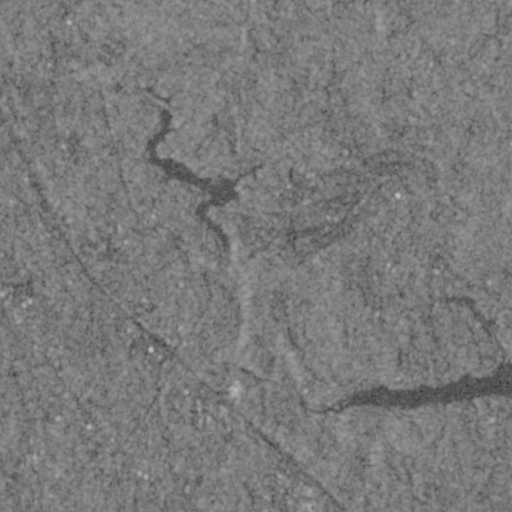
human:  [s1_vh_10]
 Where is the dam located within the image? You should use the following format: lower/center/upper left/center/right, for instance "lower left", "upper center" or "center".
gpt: The dam is located in the lower center of the image.
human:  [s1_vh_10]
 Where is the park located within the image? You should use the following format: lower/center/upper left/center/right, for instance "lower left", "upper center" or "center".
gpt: The park is located in the center left of the image.
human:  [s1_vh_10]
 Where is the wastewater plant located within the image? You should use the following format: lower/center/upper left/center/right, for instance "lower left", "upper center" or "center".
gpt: The wastewater plant is located in the center left of the image.
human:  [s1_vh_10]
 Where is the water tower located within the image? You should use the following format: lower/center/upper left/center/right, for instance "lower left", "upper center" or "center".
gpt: The water tower is located in the center left of the image.
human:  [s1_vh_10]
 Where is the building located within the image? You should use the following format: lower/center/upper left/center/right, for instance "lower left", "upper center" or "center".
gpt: The building is located in the upper left of the image.
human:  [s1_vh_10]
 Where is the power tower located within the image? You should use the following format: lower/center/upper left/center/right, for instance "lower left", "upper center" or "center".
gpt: There is no power tower in the image.

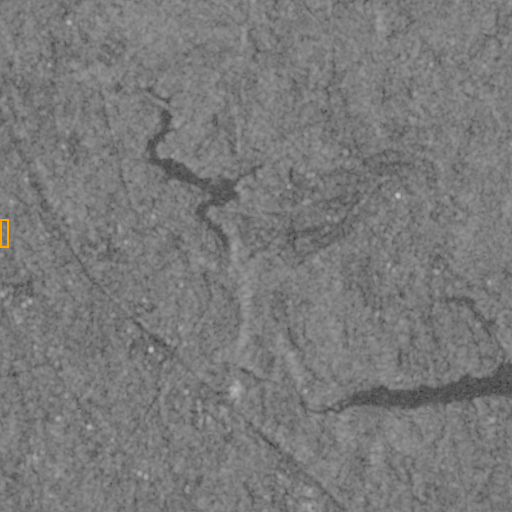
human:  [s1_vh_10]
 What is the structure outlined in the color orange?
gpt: The structure outlined in orange is a building.
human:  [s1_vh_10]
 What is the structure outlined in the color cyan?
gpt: There is no cyan outline.